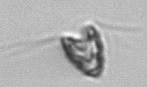
Label: Pyramimonas_longicauda